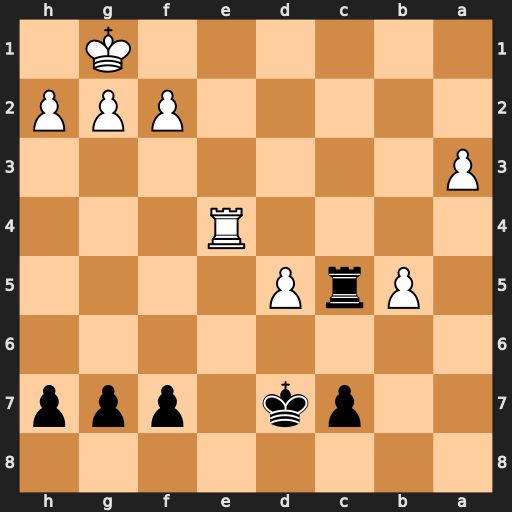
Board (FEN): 8/2pk1ppp/8/1PrP4/4R3/P7/5PPP/6K1
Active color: b
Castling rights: -
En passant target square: -
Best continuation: Rc1+ Re1 Rxe1#